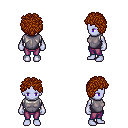
a pixel art fantasy rpg character, female body template, dark elf, purple skin, steel chest armor, magenta pants, brunette curly afro hairstyle, four views (front, back, left, right), 2x2 character sprite sheet, small pixel art, hard edges, no anti-aliasing